Question: I want to make a dynamic picture boxes in css that has text on the bottom like the picture below.
by dynamic I mean that when I minimize the window it will be on different rows and not in one long row.
Thank you!

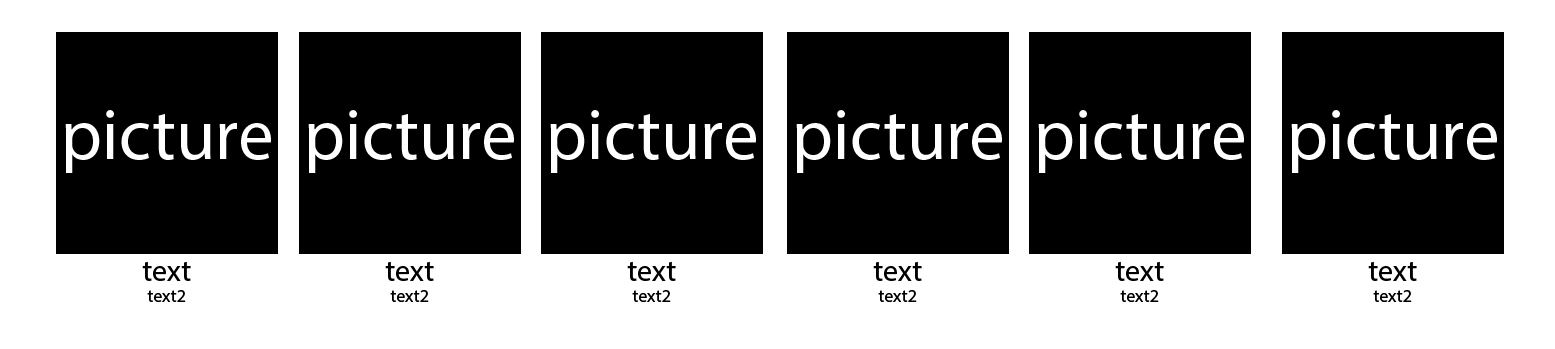
Answer: You can use floated containers with centrally aligned images and text inside. When you reduce viewport size images that don't fit the new width will be shifted bellow.
<URL>
'''
<ul class="container">
<li><img src="" width="100" height="100" alt="" />Comment #1</li>
<li><img src="" width="100" height="100" alt="" />Comment #2</li>
<li><img src="" width="100" height="100" alt="" />Comment #3</li>
<li><img src="" width="100" height="100" alt="" />Comment #4</li>
<li><img src="" width="100" height="100" alt="" />Comment #5</li>
<li><img src="" width="100" height="100" alt="" />Comment #6</li>
</ul>
'''
'''
.container {
overflow:hidden;
list-style:none;
}
.container li {
float:left;
text-align:center;
margin:0.4em;
}
.container img {
display:block;
}
'''